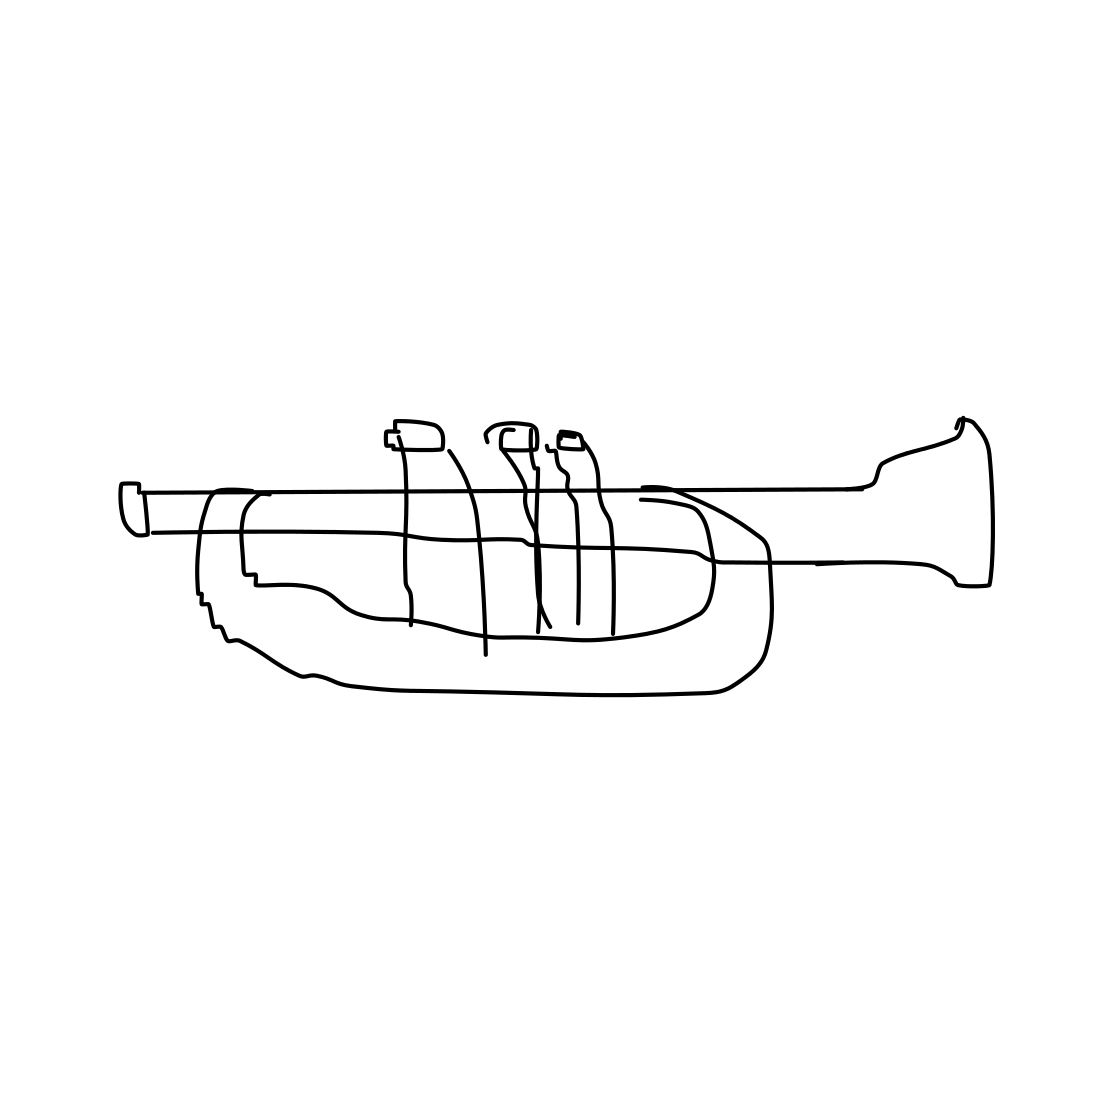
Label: trumpet